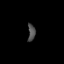
Tissue: prostate
Cell type: Epithelial cells
Senescence score: 0.3418
Nuclear area (px): 123
Mean DAPI intensity: 76.992